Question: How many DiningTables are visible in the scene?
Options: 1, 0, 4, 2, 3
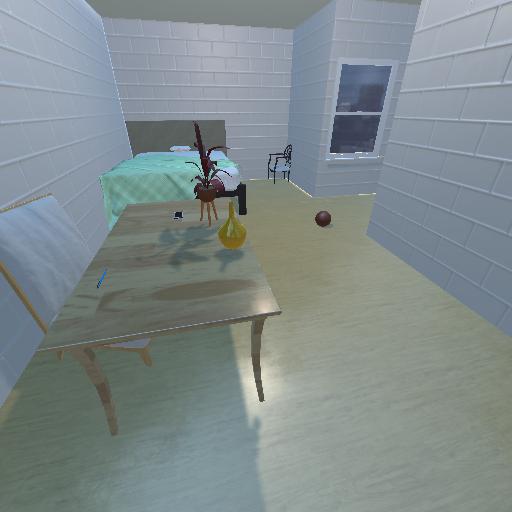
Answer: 1